Question: I have to write a custom login module for magento 1.8, I'm new to magento and after googling I found <URL>, but there is a big problem
After creating module when I want to load my own page, 404 error occurs
I can't found anything on magento documentations, please help
Here is my code:
/app/code/local/Test/Mymodule/etc/config.xml
'''
<?xml version="1.0" encoding="utf-8"?>
<config>
<modules>
<Test_Mymodule>
<version>0.1.0</version>
</Test_Mymodule>
</modules>
<!-- This node contains parameters, available on frontend -->
<frontend>
<!-- Module aliases are located in this block -->
<routers>
<!-- This node's name should be the same as our alias -->
<mymodule>
<!-- use parameter specifies which of basic routers needs to be used.
This can be "standard" for frontend or "admin" for backend -->
<use>standard</use>
<!-- router arguments block -->
<args>
<!-- This parameter specifies the full name of out module -->
<module>Test_Mymodule</module>
<!-- This parameter sets module alias -->
<frontName>mymodule</frontName>
</args>
</mymodule>
</routers>
<layout>
<updates>
<helloworld>
<file>mymodule.xml</file>
</helloworld>
</updates>
</layout>
</frontend>
</config>
'''
/app/etc/modules/Test_Mymodule.xml
'''
<?xml version="1.0" encoding="utf-8"?>
<config>
<modules>
<Test_Mymodule>
<active>true</active>
<codePool>local</codePool>
</Test_Mymodule>
</modules>
</config>
'''
/app/code/local/Test/Mymodule/controllers/IndexController.php
'''
class Test_Mymodule_IndexController extends Mage_Core_Controller_Front_Action
{
public function indexAction()
{
echo "test";
}
}
'''

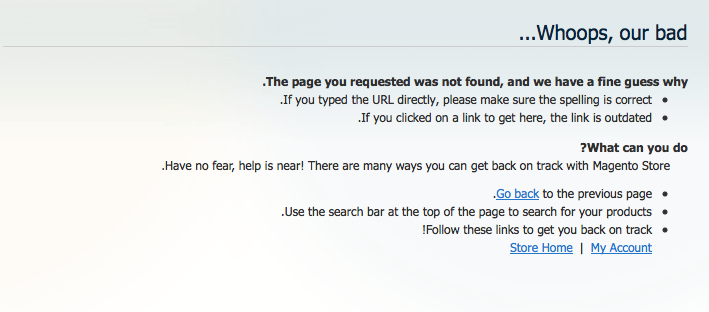
Answer: Finally I found where is the problem, the whole problem is about case-sensitive words in xml files
my problem is solved simply by replacing '<mymodule>' by '<Mymodule>' in 'config.xml' file and the final 'config.xml' looks like this
'''
<?xml version="1.0" encoding="utf-8"?>
<config>
<modules>
<Test_Mymodule>
<version>0.1.0</version>
</Test_Mymodule>
</modules>
<!-- This node contains parameters, available on frontend -->
<frontend>
<!-- Module aliases are located in this block -->
<routers>
<!-- This node's name should be the same as our alias -->
<Mymodule>
<!-- use parameter specifies which of basic routers needs to be used.
This can be "standard" for frontend or "admin" for backend -->
<use>standard</use>
<!-- router arguments block -->
<args>
<!-- This parameter specifies the full name of out module -->
<module>Test_Mymodule</module>
<!-- This parameter sets module alias -->
<frontName>mymodule</frontName>
</args>
</Mymodule>
</routers>
<layout>
<updates>
<helloworld>
<file>mymodule.xml</file>
</helloworld>
</updates>
</layout>
</frontend>
</config>
'''
I really hate magento xml configurations
Thx to Zvonimir